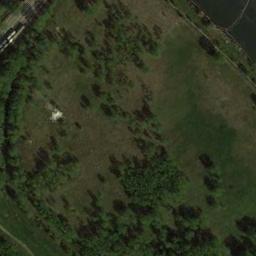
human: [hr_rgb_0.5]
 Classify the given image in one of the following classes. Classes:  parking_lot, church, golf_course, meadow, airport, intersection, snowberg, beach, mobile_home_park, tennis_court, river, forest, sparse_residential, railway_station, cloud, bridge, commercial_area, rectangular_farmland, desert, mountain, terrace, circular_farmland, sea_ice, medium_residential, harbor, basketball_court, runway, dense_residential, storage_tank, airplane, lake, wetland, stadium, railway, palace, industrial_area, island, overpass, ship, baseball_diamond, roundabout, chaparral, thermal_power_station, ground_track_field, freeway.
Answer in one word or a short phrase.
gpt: meadow